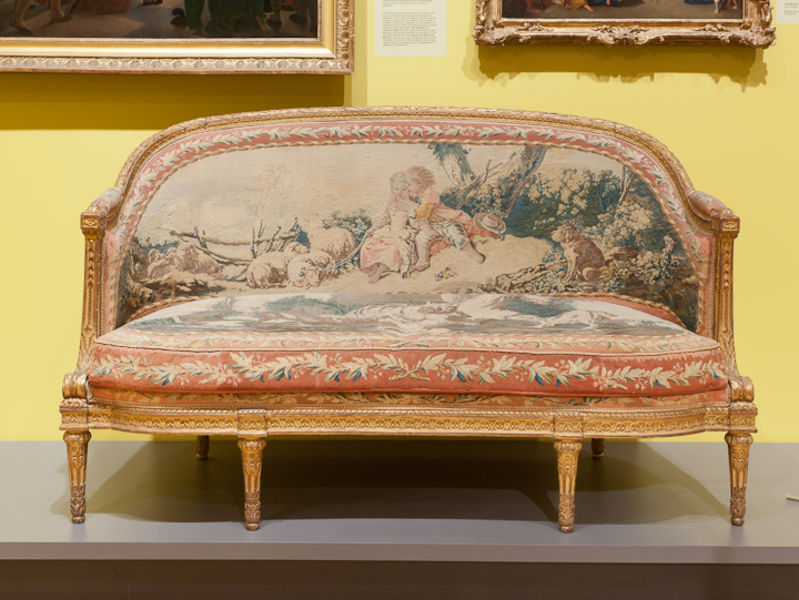
Titel: Sofa
Künstler: Jacques Neilson
Standort: Amherst (Massachusetts, USA)
Institution: Mead Art Museum, Amherst College
Schlagwörter: chair, cushion, hat, kiss, ornate, people, pillow, red, stool, white, bench, dress, france, gold, green, grey, old, painting, robe, seat, sitting, woman, yellow, flowers, picture, pink, floor, wood, sky, tree, background, girl, ocean, orange, sea, trees, baroque, boy, child, forest, plants, gilt, shadow, fabric, animals, dog, dogs, couple, jacket, paintings, photo, beach, children, scene, fence, peach, victorian, human, leaves, antique, design, art, museum, pastel, animal, legs, stable, lanscape, monkey, leaf, four, sheep, flock, sheeps, humans, shepherd, kissing, ocen, photograph, boys, faded, leg, pastels, sofa, material, middle age, picnic, straw hat, couch, furniture, idyllic, exhibit, hunt, pater, se, n, embroidered, armrest, display, depiction, decorated, armrests, louis xiv, wooden chair, polster, stitching, art piece, comfy, authentic, sog, renesaince, bucollic, lea, yellow wall, setee, mutton, coush, chesterfield, six legs, sea', gold-coated, salmoon